Aerial crown-view tile of a tropical tree (Barro Colorado Island, Panama), acquired 20241112:
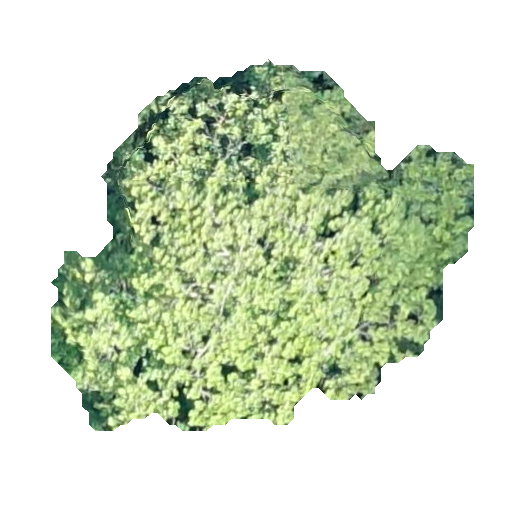
Species: Simarouba amara
GBIF accepted scientific name: Simarouba amara
Crown area: 170.079 m²